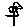
Label: flower